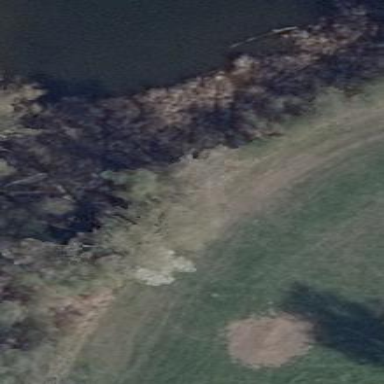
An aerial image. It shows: Swamp in wetland area.